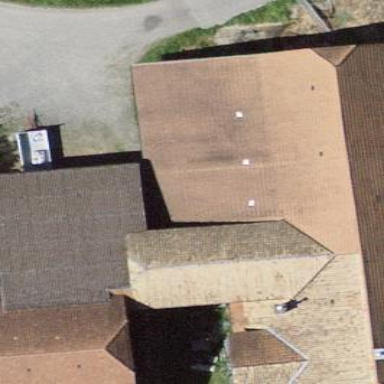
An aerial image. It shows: Farm building with half-hipped roof shape.